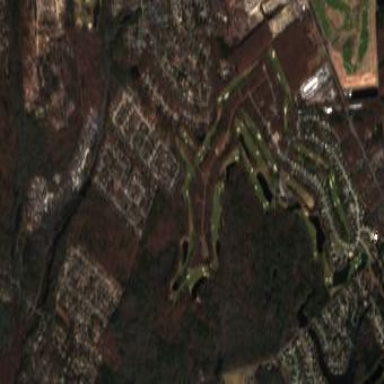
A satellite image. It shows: Golf course.